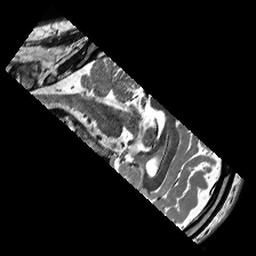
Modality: T2w
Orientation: sagittal
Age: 30
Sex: male
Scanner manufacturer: siemens
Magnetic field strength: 3 T
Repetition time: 6.1 s
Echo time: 0.104 s